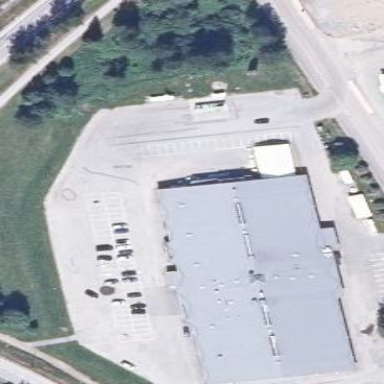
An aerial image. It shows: Building that houses supermarket.